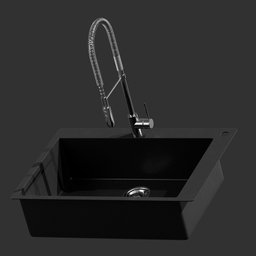
Label: appliances